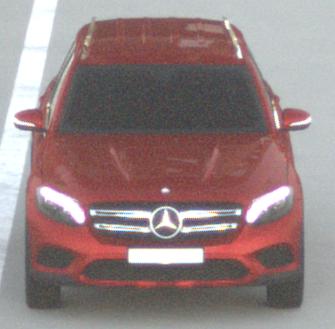
Make: Mercedes-Benz
Model: GLC 250
Detailed model: GLC (253)
Model produced from: 2015/09
Model produced until: 2018/05
Doors: 5
Color: red
Road condition: dry road
Daytime: sunrise or sunset
Contrast: low contrast